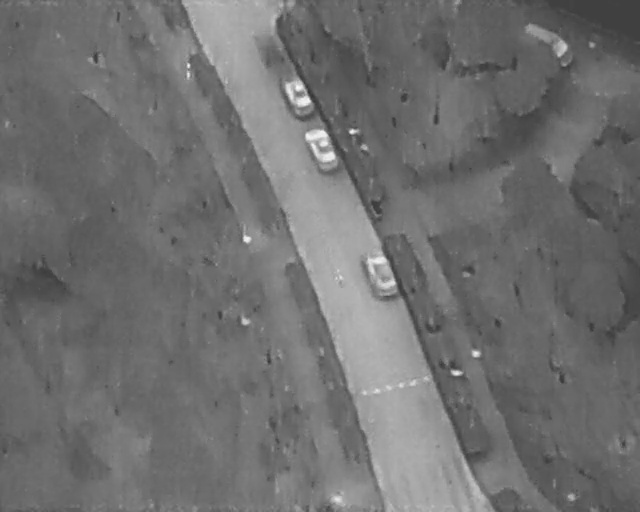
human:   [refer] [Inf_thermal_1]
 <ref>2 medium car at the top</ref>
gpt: <box>[[46, 26, 53, 31, 157], [42, 16, 50, 21, 154]]</box>